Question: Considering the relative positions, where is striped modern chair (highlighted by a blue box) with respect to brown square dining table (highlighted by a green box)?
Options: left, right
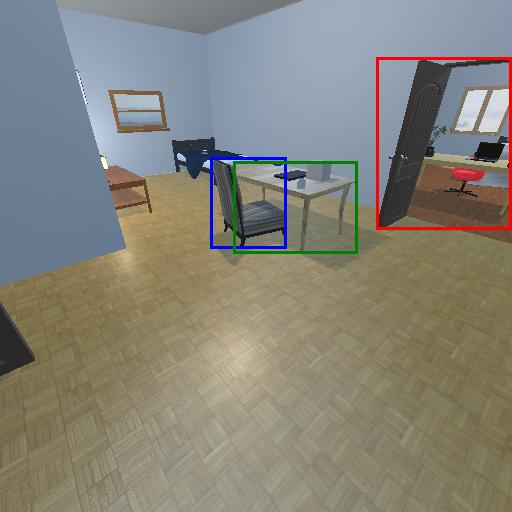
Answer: left